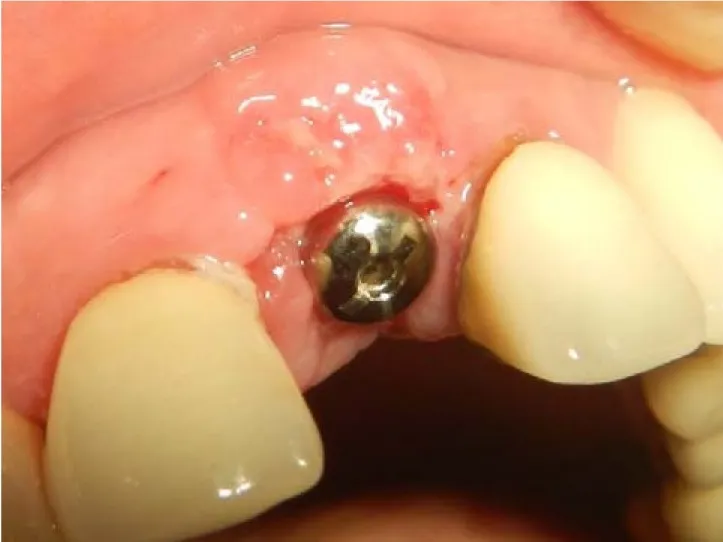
Healing one week after the palatal rotational flap is performed. Overcorrection is mandatory to compensate for soft tissue remodeling.
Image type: medical_photograph (other_medical_photograph)